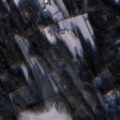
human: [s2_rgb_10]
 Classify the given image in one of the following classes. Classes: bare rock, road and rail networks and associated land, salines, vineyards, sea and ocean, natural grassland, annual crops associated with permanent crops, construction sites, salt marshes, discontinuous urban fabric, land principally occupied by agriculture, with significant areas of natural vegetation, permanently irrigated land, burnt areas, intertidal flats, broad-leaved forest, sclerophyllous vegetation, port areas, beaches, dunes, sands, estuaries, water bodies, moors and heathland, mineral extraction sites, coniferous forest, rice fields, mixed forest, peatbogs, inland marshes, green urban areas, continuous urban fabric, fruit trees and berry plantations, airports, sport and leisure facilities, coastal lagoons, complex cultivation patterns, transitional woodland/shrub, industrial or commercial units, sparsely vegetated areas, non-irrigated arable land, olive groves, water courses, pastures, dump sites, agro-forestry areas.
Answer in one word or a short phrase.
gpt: land principally occupied by agriculture, with significant areas of natural vegetation, mixed forest, peatbogs